Question:
I'm trying to eliminate the extra space in the '#middle-panel' underneath the '.box-label' text, but I need to maintain the functionality of the '#middle-panel' expanding when I get to smaller screen sizes and the text becomes stacked. But if I set a specific height on the '#middle-panel' to eliminate the extra space, it no longer expands to accommodate the stacked type.
This fiddle shows my current implementation:
<URL>
If, in the fiddle, you add 'height: 65px;' to the '#middle-panel-inner-div', you will see the desired amount of space below the text. Unfortunately, if you then change the 'width:' of the '.red-box-and-label' class from 25% to 20% (to represent what will happen at smaller screen sizes), you will see the text becomes stacked, but the '#middle-panel' doesn't expand to accommodate it. Delete the just-added 'height: 65px;' and you will see that the '#middle-panel' has now expanded to accommodate the text, but once again with too much space on the bottom.
I've tried some solutions, such as: <URL>
but none of them seem to work.
Any suggestions would be greatly appreciated!
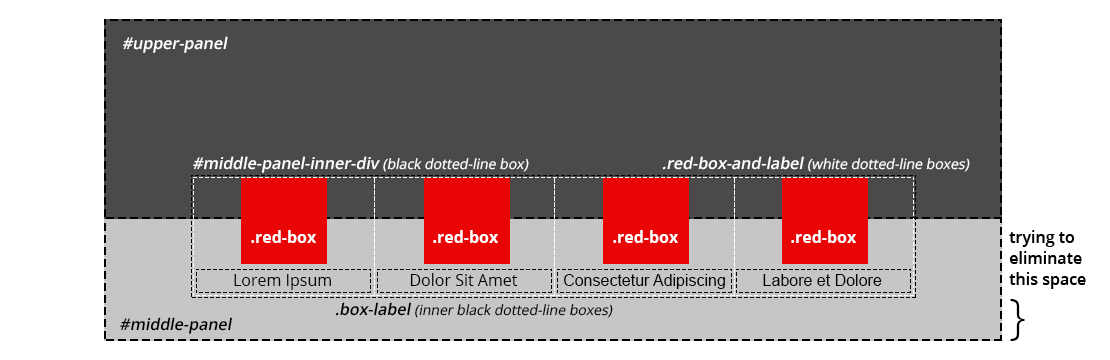
Answer: This thing is happens because height is 'auto' and parent div expand height depend on child div. So it takes it's child div height. Even though you give negative 'top' value.
The solution of this issue is, remove negative 'top' value and give 'margin-top' to '.red-box-and-label'
Remove 'top: -30px;' from '#middle-panel-inner-div'. And:
'''
.red-box-and-label {
margin: -30px 0 0;
padding: 0;
width: 25%;
}
'''
<URL>